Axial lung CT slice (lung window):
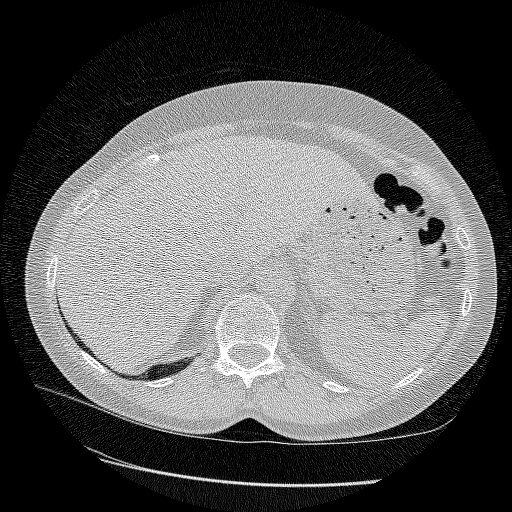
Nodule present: no